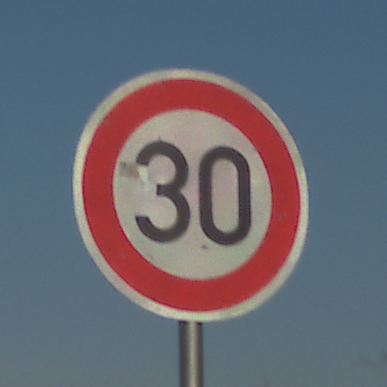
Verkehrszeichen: Geschwindigkeit30
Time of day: MorningAfternoon
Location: Outdoor (Nature)
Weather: Clear
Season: NotSpecified
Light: Natural